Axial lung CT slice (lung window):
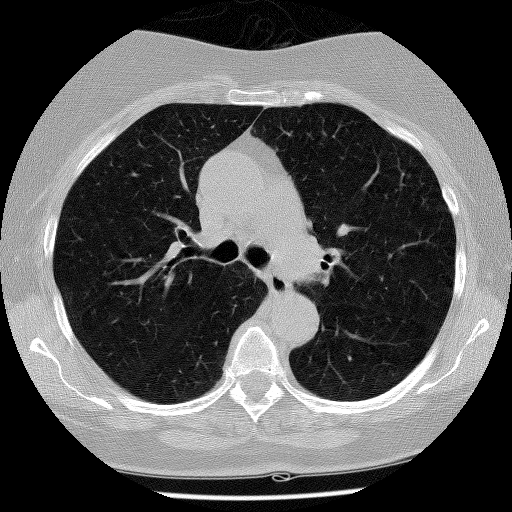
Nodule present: no